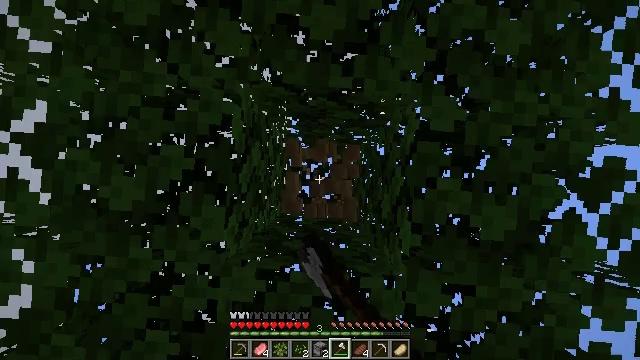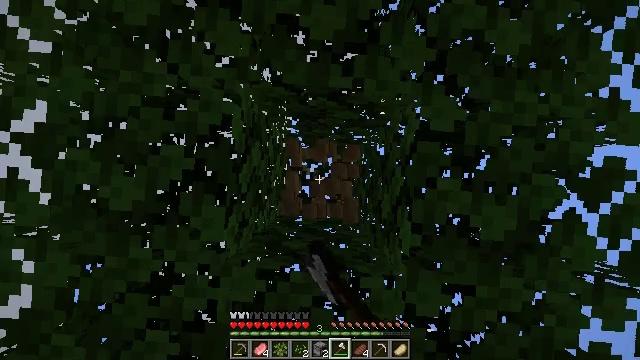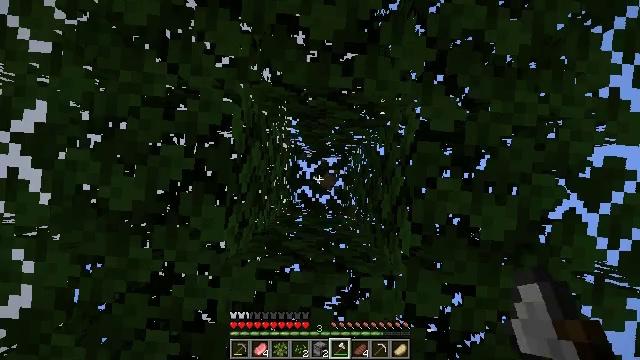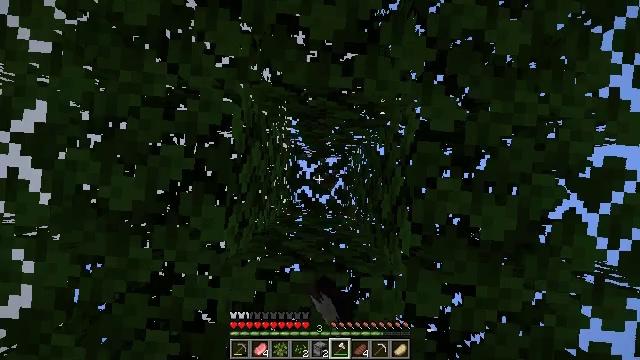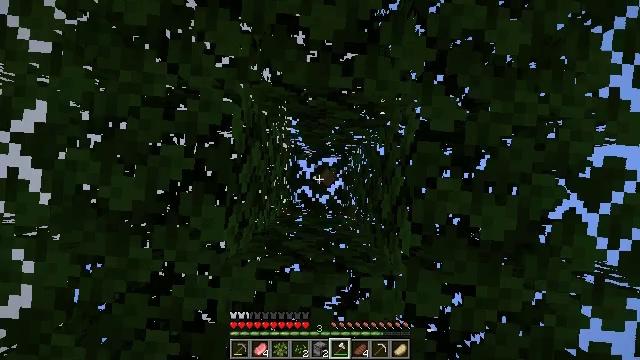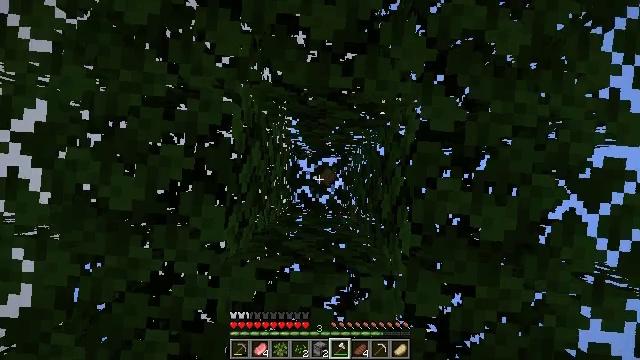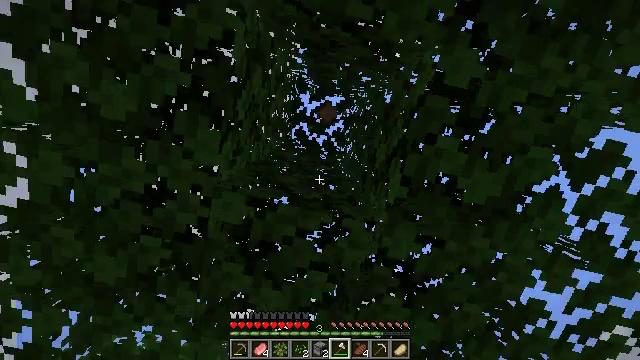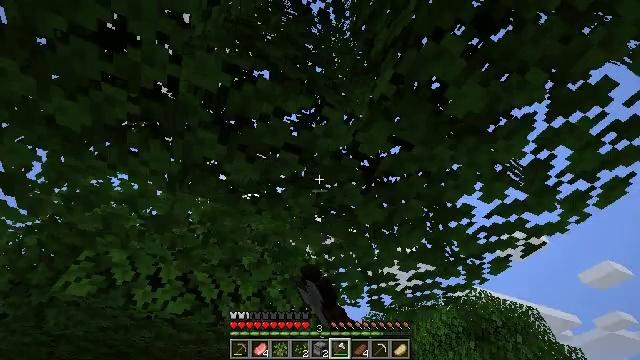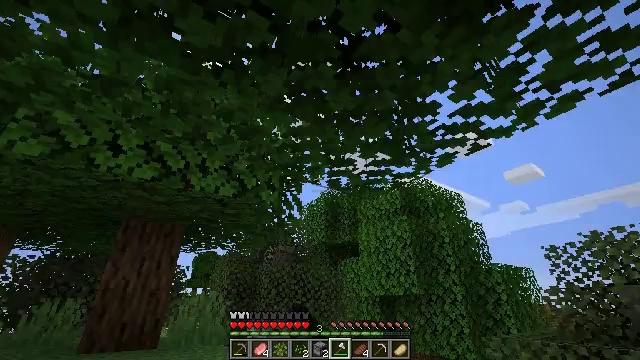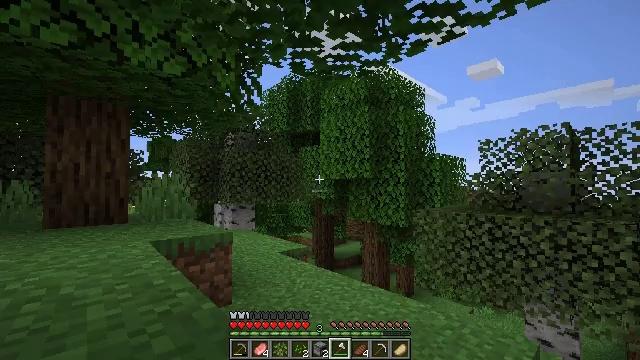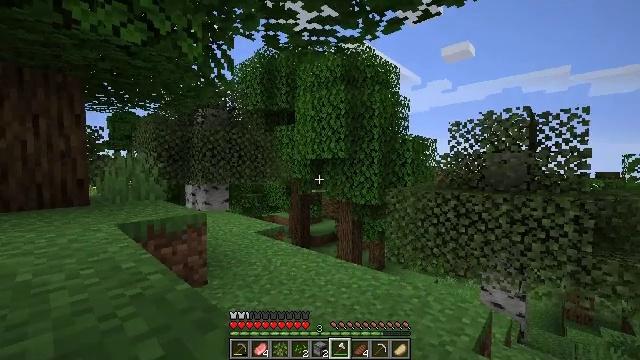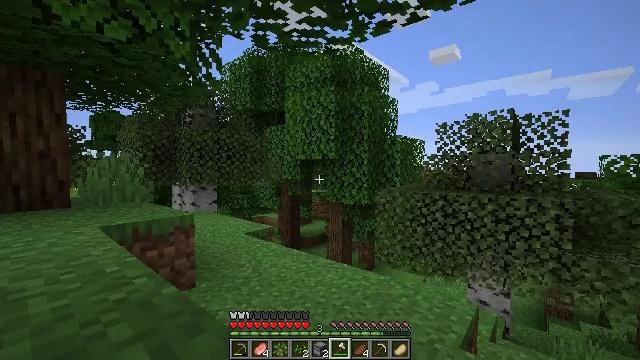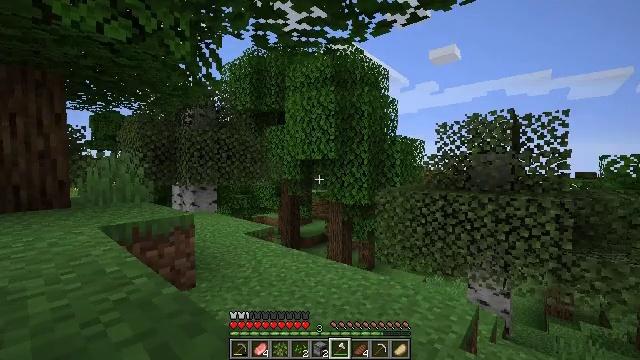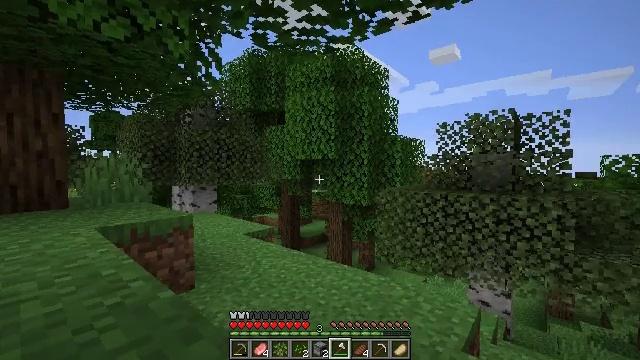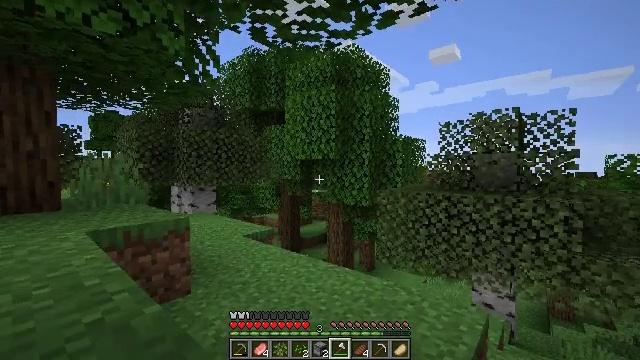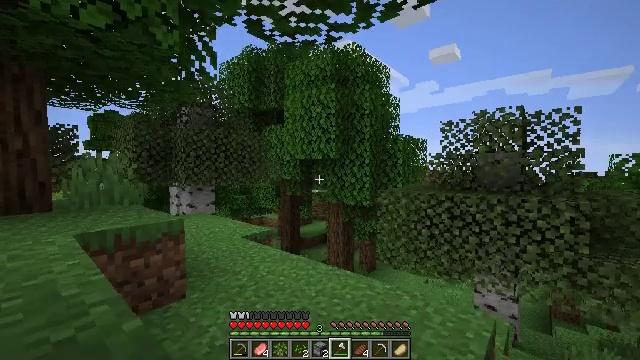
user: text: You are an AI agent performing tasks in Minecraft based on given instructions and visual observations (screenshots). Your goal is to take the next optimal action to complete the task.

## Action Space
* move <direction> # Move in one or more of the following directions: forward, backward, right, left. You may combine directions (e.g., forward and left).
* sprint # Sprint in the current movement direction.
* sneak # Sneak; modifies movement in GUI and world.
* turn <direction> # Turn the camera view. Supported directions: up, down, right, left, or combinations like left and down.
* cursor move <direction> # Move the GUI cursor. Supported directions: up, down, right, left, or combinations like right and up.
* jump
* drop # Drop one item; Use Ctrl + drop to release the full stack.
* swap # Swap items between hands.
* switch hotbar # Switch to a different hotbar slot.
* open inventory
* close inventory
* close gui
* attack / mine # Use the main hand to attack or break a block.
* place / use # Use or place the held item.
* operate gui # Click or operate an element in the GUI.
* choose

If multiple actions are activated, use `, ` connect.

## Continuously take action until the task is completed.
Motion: motion action
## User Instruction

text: Gather grass by holding the left mouse button.
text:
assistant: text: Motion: attack / mine
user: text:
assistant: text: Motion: attack / mine
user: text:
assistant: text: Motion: attack / mine
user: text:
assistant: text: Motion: attack / mine
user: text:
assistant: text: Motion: attack / mine
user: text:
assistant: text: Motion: turn right and down, attack / mine
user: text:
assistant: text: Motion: turn right and down
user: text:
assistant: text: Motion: turn right and down
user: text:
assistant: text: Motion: turn right and down
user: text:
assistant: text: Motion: turn right and down
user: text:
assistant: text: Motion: turn right
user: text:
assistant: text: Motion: no_op
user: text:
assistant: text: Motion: move forward
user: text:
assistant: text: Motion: move forward
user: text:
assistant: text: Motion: move forward
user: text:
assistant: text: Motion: move right
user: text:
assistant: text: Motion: move forward and move right, turn left
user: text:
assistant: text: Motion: move forward and move right, turn left
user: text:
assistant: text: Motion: move forward and move right, turn left and down
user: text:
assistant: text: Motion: move forward, turn left
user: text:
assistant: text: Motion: move forward, turn left and down
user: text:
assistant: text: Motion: move forward, turn left
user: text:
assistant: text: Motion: move forward and move right
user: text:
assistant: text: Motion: move forward and move right
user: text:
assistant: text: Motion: move forward and move right
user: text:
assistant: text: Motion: move forward and move right
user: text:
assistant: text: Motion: move forward and move right, turn left
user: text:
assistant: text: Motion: move forward and move right, turn left and down
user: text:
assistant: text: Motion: move forward, turn left and down
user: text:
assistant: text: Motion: move forward, turn left